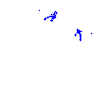
Particle: electron